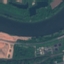
Label: River